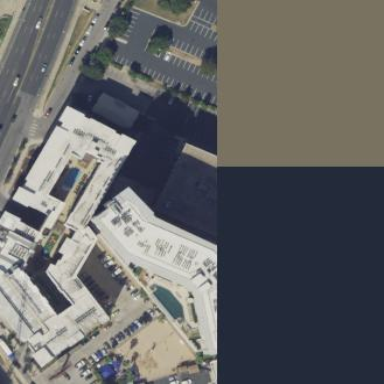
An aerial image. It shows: Office building with flat roof.